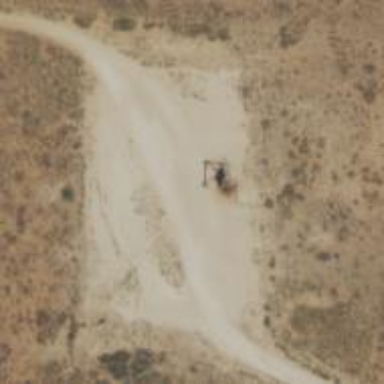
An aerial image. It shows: Petroleum well.